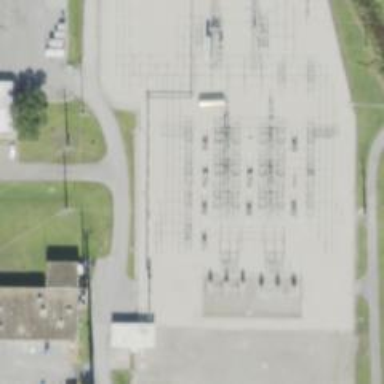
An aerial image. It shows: Switch for power supply.